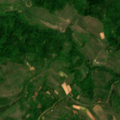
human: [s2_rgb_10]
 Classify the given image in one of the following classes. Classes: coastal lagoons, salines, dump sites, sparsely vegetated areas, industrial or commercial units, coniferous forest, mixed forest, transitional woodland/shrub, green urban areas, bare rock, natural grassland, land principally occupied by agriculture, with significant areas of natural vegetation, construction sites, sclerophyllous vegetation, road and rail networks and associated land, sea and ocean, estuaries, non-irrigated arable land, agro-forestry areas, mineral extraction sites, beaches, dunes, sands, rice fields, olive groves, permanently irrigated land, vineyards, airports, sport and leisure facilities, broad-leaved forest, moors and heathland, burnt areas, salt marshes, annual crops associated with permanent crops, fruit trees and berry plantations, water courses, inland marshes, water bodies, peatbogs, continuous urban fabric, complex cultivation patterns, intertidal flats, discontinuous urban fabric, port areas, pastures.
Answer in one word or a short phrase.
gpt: complex cultivation patterns, land principally occupied by agriculture, with significant areas of natural vegetation, broad-leaved forest